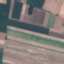
Land use / land cover class: AnnualCrop